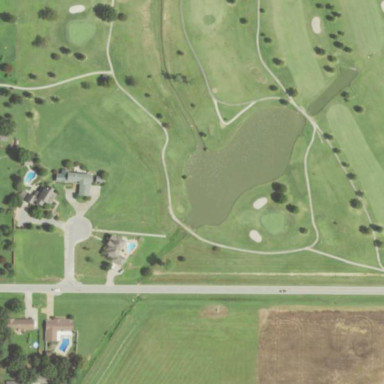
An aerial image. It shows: Water hazard in golf course. The hazard is natural water feature.